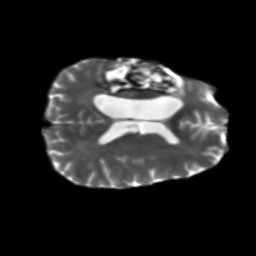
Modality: T2w
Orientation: axial
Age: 42
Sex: male
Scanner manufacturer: siemens
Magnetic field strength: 3 T
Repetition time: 5.47 s
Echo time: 0.0854 s